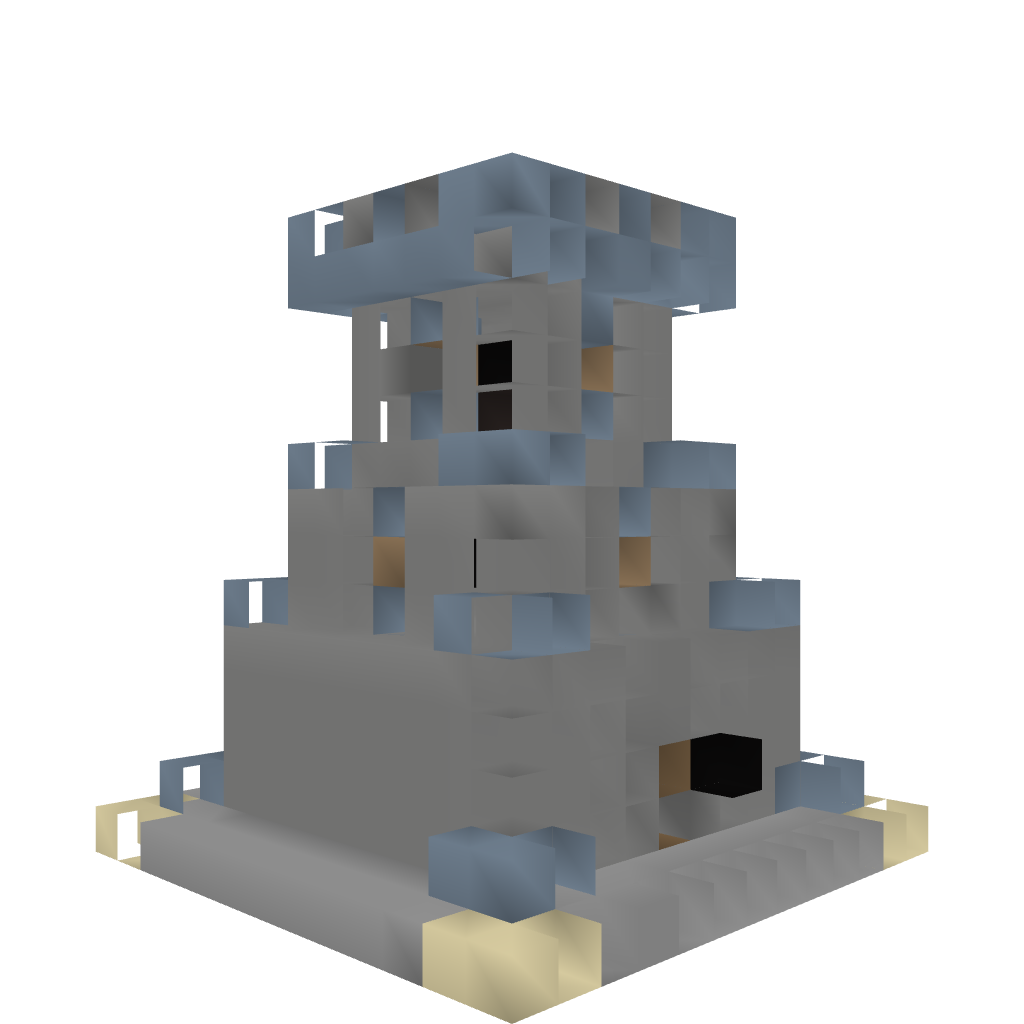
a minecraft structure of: Small Medieval Defense Post